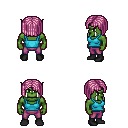
a pixel art fantasy rpg character, male body template, orc, green skin, teal pirate shirt, magenta pants, pink pageboy hairstyle, black shoes, four views (front, back, left, right), 2x2 character sprite sheet, small pixel art, hard edges, no anti-aliasing